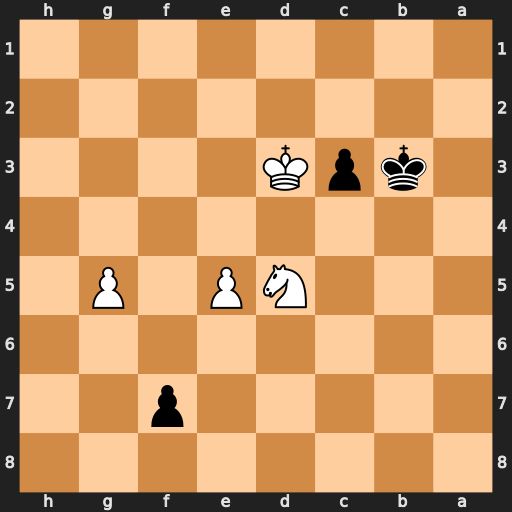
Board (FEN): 8/5p2/8/3NP1P1/8/1kpK4/8/8
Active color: b
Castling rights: -
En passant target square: -
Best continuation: c2 Nc3 c1=Q